Field crop: maize
Growth stage: 2
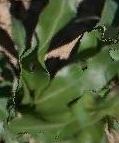
Species: maize